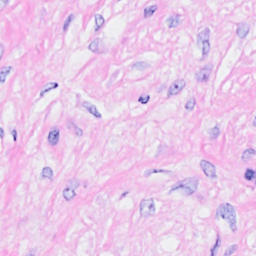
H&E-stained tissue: Breast